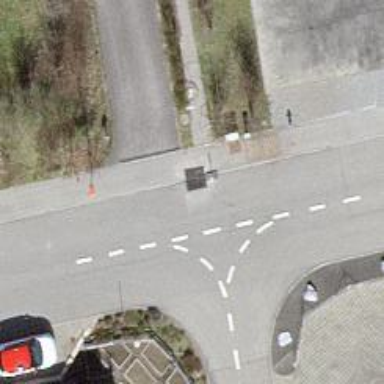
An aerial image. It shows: Footway.